Interaction volume radius: 5 \u00c5
Interaction volume height: 30 \u00c5
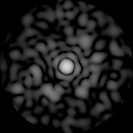
Disorder parameter: 0.8219